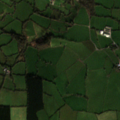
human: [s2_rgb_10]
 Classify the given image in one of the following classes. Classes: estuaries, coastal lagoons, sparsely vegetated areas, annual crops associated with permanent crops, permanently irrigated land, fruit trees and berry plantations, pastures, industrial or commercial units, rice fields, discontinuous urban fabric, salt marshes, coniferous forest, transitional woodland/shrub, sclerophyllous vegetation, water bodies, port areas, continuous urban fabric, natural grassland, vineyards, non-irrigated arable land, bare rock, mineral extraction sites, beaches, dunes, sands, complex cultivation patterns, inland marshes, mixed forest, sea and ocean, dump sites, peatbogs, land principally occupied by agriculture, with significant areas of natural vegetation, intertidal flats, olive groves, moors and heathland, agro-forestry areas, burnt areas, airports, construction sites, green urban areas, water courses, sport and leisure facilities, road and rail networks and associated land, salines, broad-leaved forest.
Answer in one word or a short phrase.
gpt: pastures